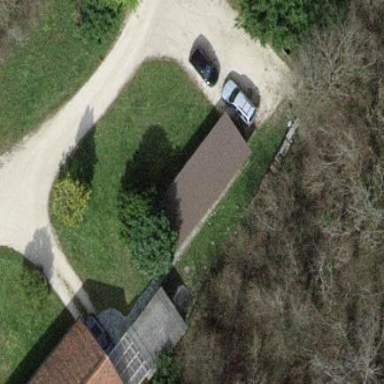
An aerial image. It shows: Shed building.